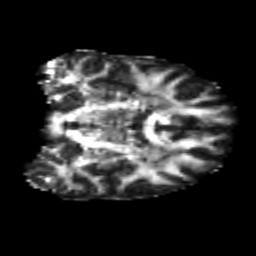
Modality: FA
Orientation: coronal
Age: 25
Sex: male
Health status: healthy
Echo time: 0.074 s